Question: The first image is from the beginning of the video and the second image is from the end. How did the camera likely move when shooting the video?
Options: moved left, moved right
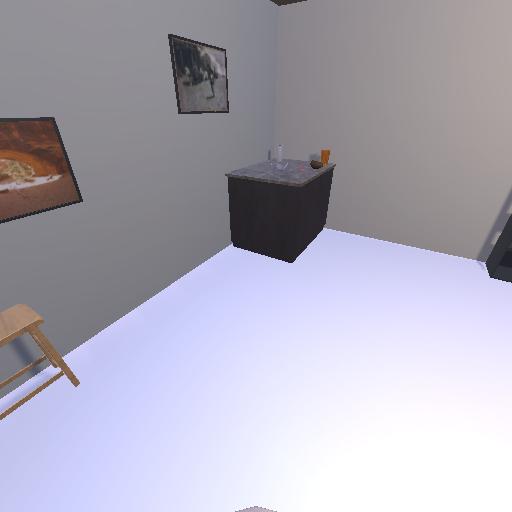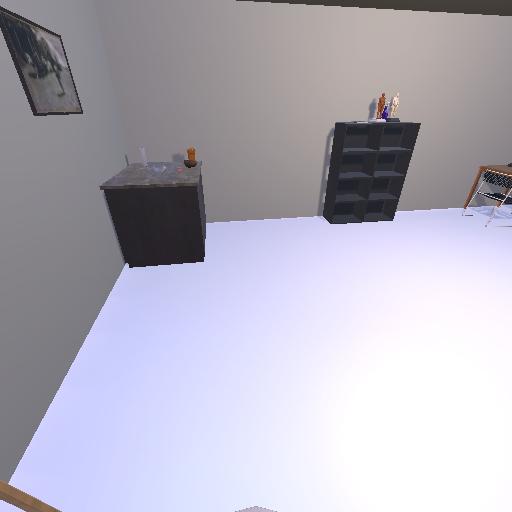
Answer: moved left